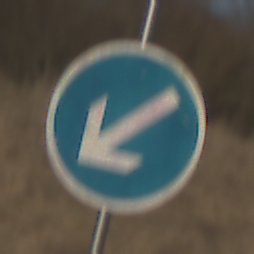
Verkehrszeichen: VorgeschriebeneVorbeifahrtLinks
Umgebung: Outdoor, Nature
Tageszeit: MorningAfternoon
Wetter: PartlyCloudy
Licht: Natural
Jahreszeit: NotSpecified
Kontrast: HighContrast